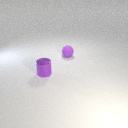
small purple metal cylinder to the left of small purple rubber sphere